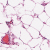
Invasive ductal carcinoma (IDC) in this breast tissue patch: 0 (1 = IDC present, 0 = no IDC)